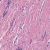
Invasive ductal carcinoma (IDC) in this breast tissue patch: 1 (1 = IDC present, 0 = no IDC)